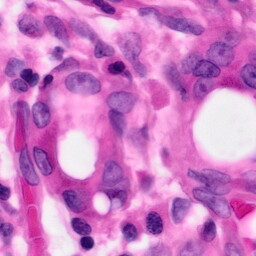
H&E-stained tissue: Pancreatic